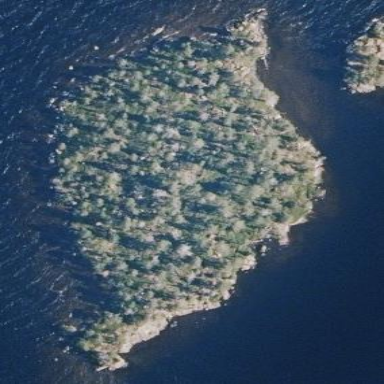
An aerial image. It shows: Islet.